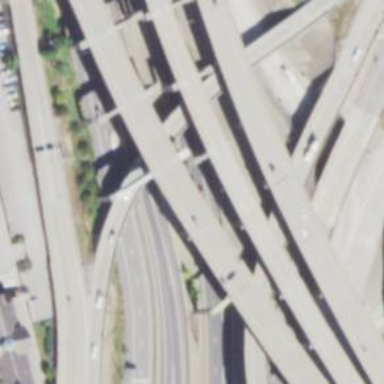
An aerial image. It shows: Bridge with supports.